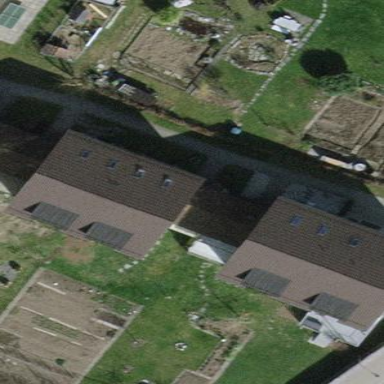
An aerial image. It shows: Terrace building.